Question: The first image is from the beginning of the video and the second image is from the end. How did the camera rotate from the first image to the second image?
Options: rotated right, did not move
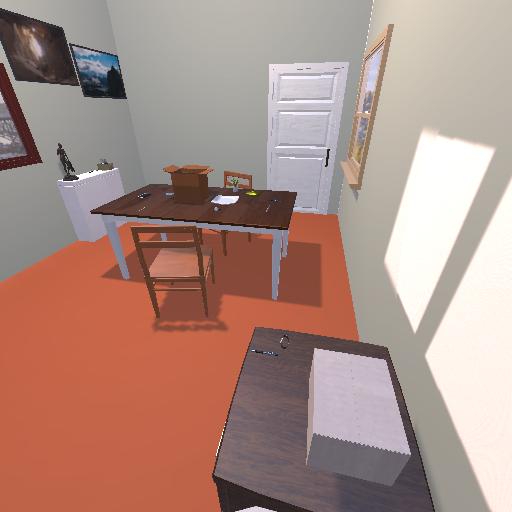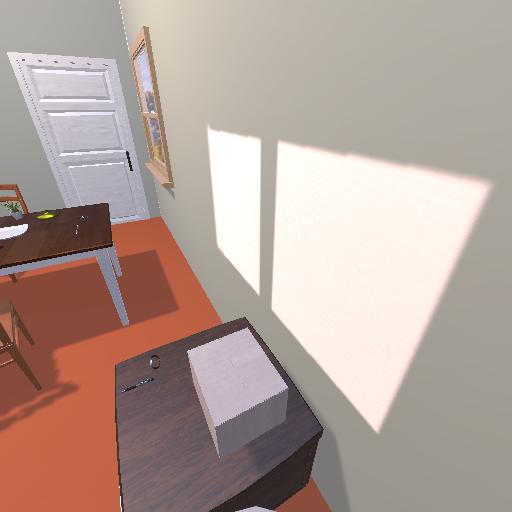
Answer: rotated right